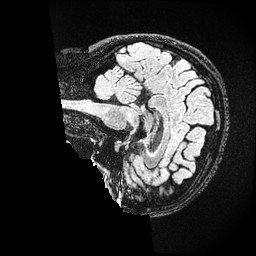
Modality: FLAIR
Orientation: sagittal
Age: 34
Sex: female
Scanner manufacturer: ge
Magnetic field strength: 3 T
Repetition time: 4.802 s
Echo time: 0.1163 s